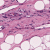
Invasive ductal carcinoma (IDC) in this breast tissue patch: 0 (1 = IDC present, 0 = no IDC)